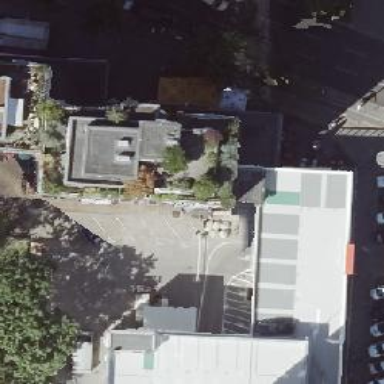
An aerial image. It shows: Cafe.